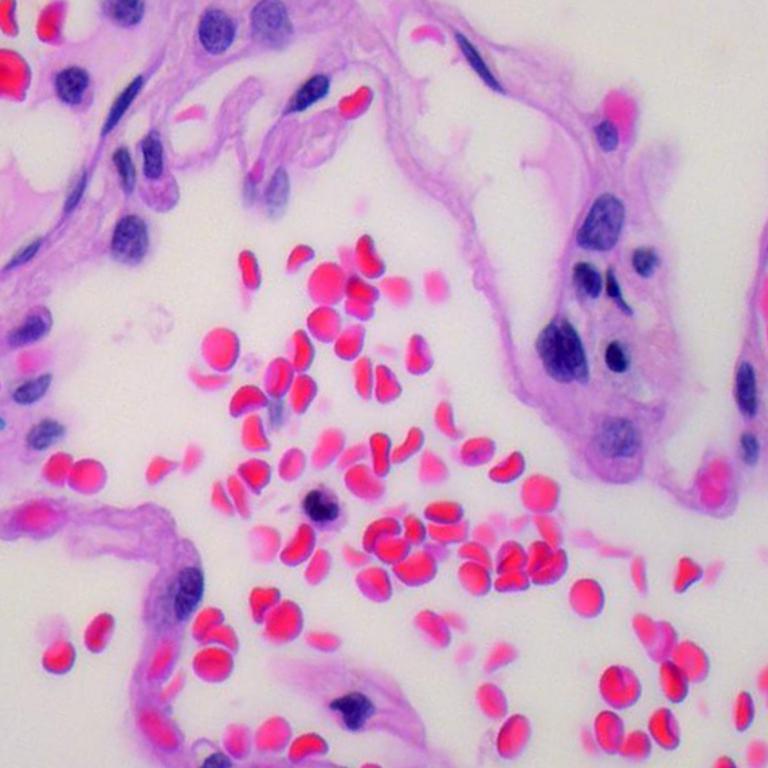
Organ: lung
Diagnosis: benign